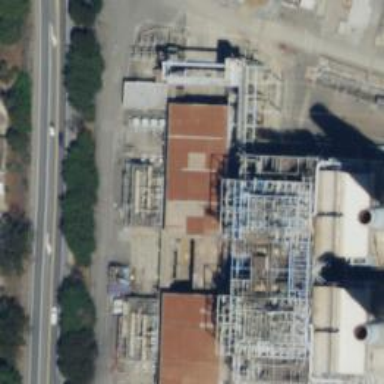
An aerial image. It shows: Steam turbine generator powered by gas.